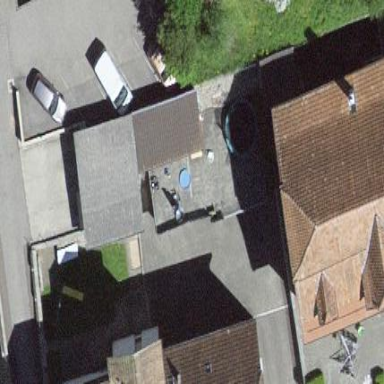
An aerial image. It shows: Garage building.